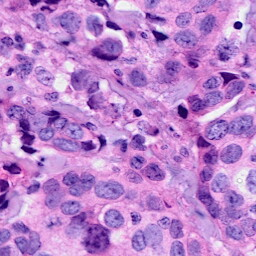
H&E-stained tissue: Breast